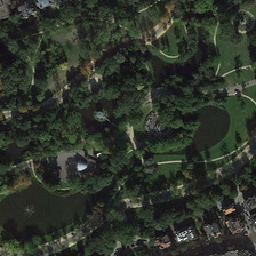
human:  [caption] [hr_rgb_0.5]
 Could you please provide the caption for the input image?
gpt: There are green trees and green spaces.

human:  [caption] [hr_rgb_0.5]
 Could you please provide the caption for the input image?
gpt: There are many green plants and green spaces in it.

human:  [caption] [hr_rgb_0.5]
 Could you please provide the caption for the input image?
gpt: Many green plants and green lands of it.

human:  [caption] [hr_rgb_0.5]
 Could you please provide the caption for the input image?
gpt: many green plants and green earth in it.

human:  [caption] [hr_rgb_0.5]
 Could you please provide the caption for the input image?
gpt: Lots of green plants and green lands.